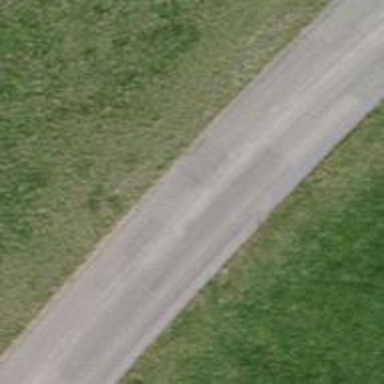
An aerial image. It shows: Unclassified asphalt road with no sidewalk.